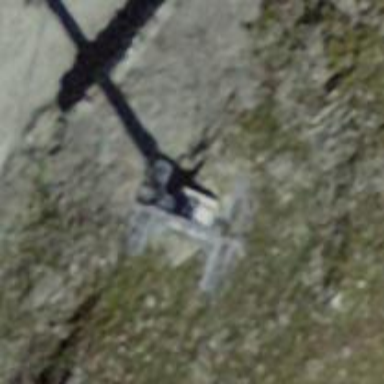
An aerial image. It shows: Pylon for aerialway.